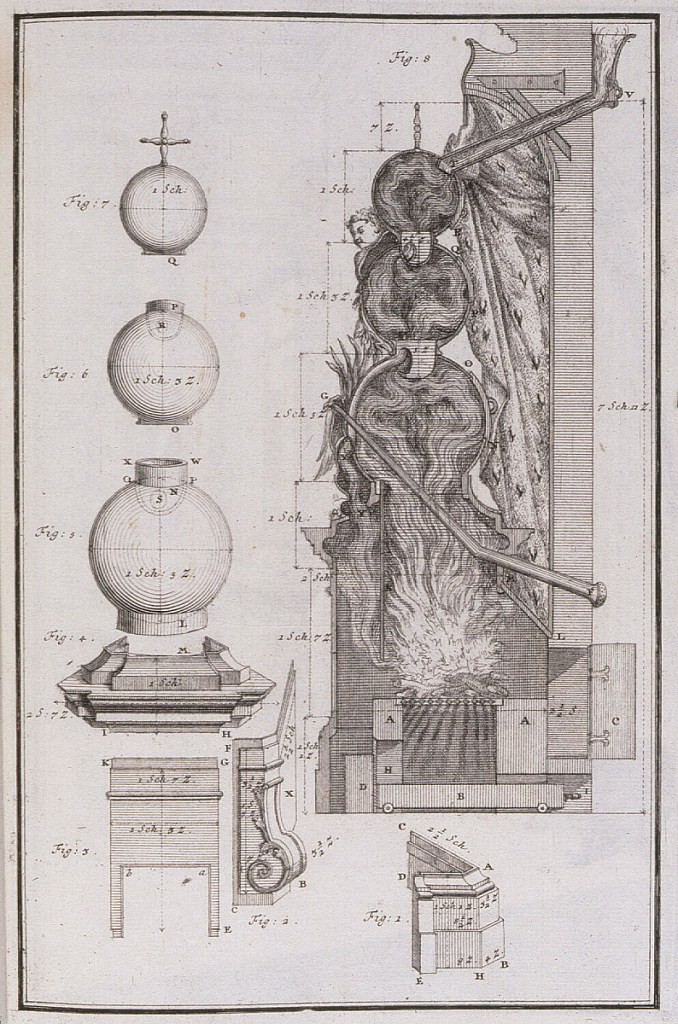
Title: Plate 6 from "Stuben-Ofen"
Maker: Johann Jakob Schübler, German, 1689–1741
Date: ca. 1728
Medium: Engraving and etching on off-white laid paper
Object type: print
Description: Schematic diagram of previous stove (pl. 5) showing stacking arrangement of globes on left and at right section view of stove showing updraft through globees to flue pipe at top right.  Diagrams are numerically and alphabetically annotated.